Question: I have a script that I want to converts images to animated gifs. Alas, they are not in the proper order! Ascending as 10,11,12...19,1,20,21...
where I really need it in 1,2,3,4....
'''
#!/bin/bash
for i in 'seq 0 22'
do
convert -size 99x99 xc:red -font Palatino-Bold -pointsize 66 -fill black -draw "text 20,55 '$i'" $i.png
done
convert -delay 50 -loop *.png output.gif
'''

What should I do to get the gif animated in the correct order?
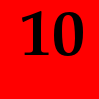
Answer: Name them properly in the first place.
'''
"$(printf "%02d" "$i").png"
'''